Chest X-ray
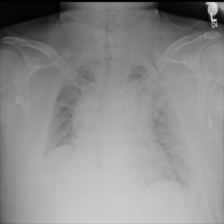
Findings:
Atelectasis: positive
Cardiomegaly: negative
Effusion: negative
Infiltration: negative
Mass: negative
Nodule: negative
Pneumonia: negative
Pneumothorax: negative
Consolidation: negative
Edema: negative
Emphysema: negative
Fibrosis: negative
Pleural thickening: negative
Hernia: negative